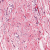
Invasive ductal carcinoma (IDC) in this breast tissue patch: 0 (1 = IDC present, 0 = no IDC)